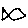
Label: fish